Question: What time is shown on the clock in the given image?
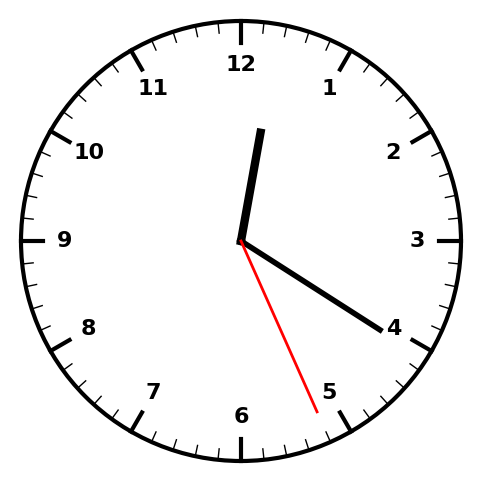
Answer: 12:20:26